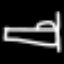
Label: bed